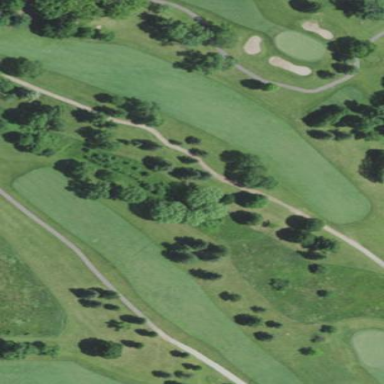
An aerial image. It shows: Grassy fairway on golf course.